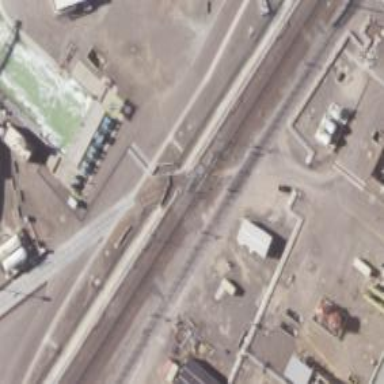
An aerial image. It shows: Railway level crossing.